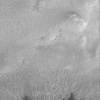
Label: not_dusty